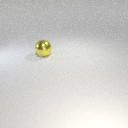
large yellow metal sphere